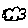
Label: cloud